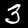
Digit: 3